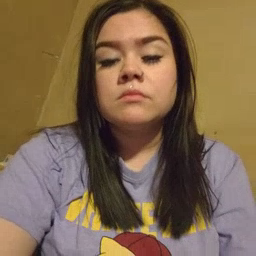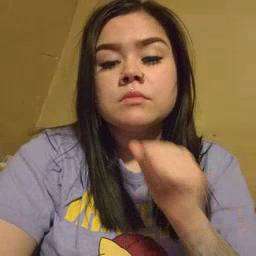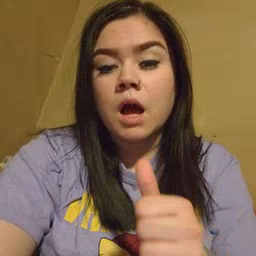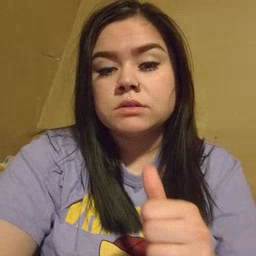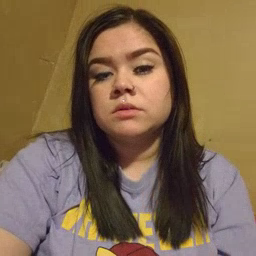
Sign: not